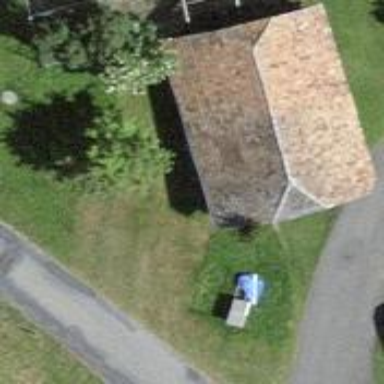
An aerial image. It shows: Barn.